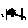
Label: cloud